Question: I am trying to have a single data point on a plot legend by following the suggestions <URL> and it does not seem to work:
'''
from pylab import scatter
import pylab
import matplotlib.pyplot as plt
fig = plt.figure()
ax = plt.gca()
ax.scatter(1,2,c = 'blue', marker = 'x')
ax.scatter(2,3, c= 'red', marker = 'o')
ax.legend(('1','2'), loc = 2, numpoints = 1)
plt.show()
'''

Am I doing something completely stupid here? Some additional information:
'''
In [147]: import matplotlib
print matplotlib.__version__
Out [147]: 1.1.1rc
'''
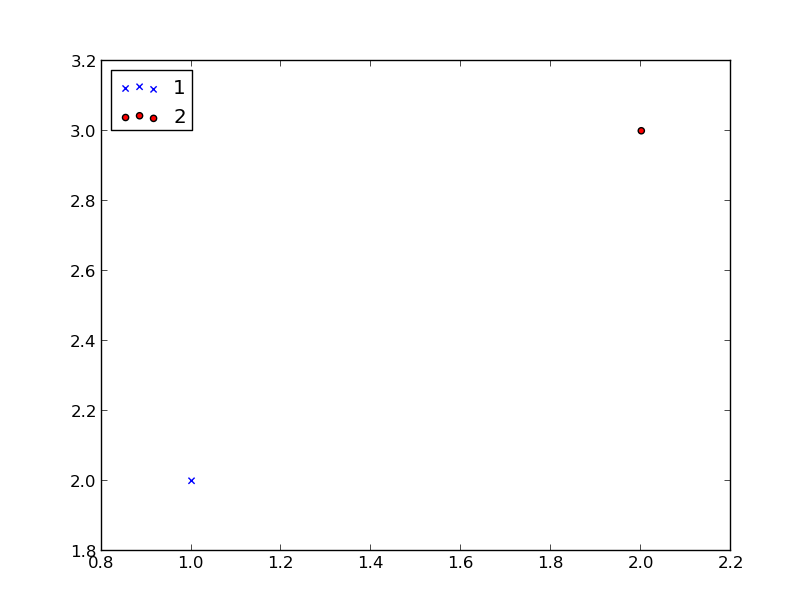
Answer: For scatterplots, use the <URL> parameter:
'''
import matplotlib.pyplot as plt
fig, ax = plt.subplots()
ax.scatter(1, 2, c='blue', marker='x')
ax.scatter(2, 3, c='red', marker='o')
ax.legend(('1', '2'), loc=2, scatterpoints=1)
plt.show()
'''